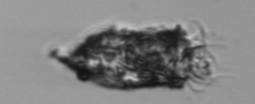
Label: Tintinnopsis